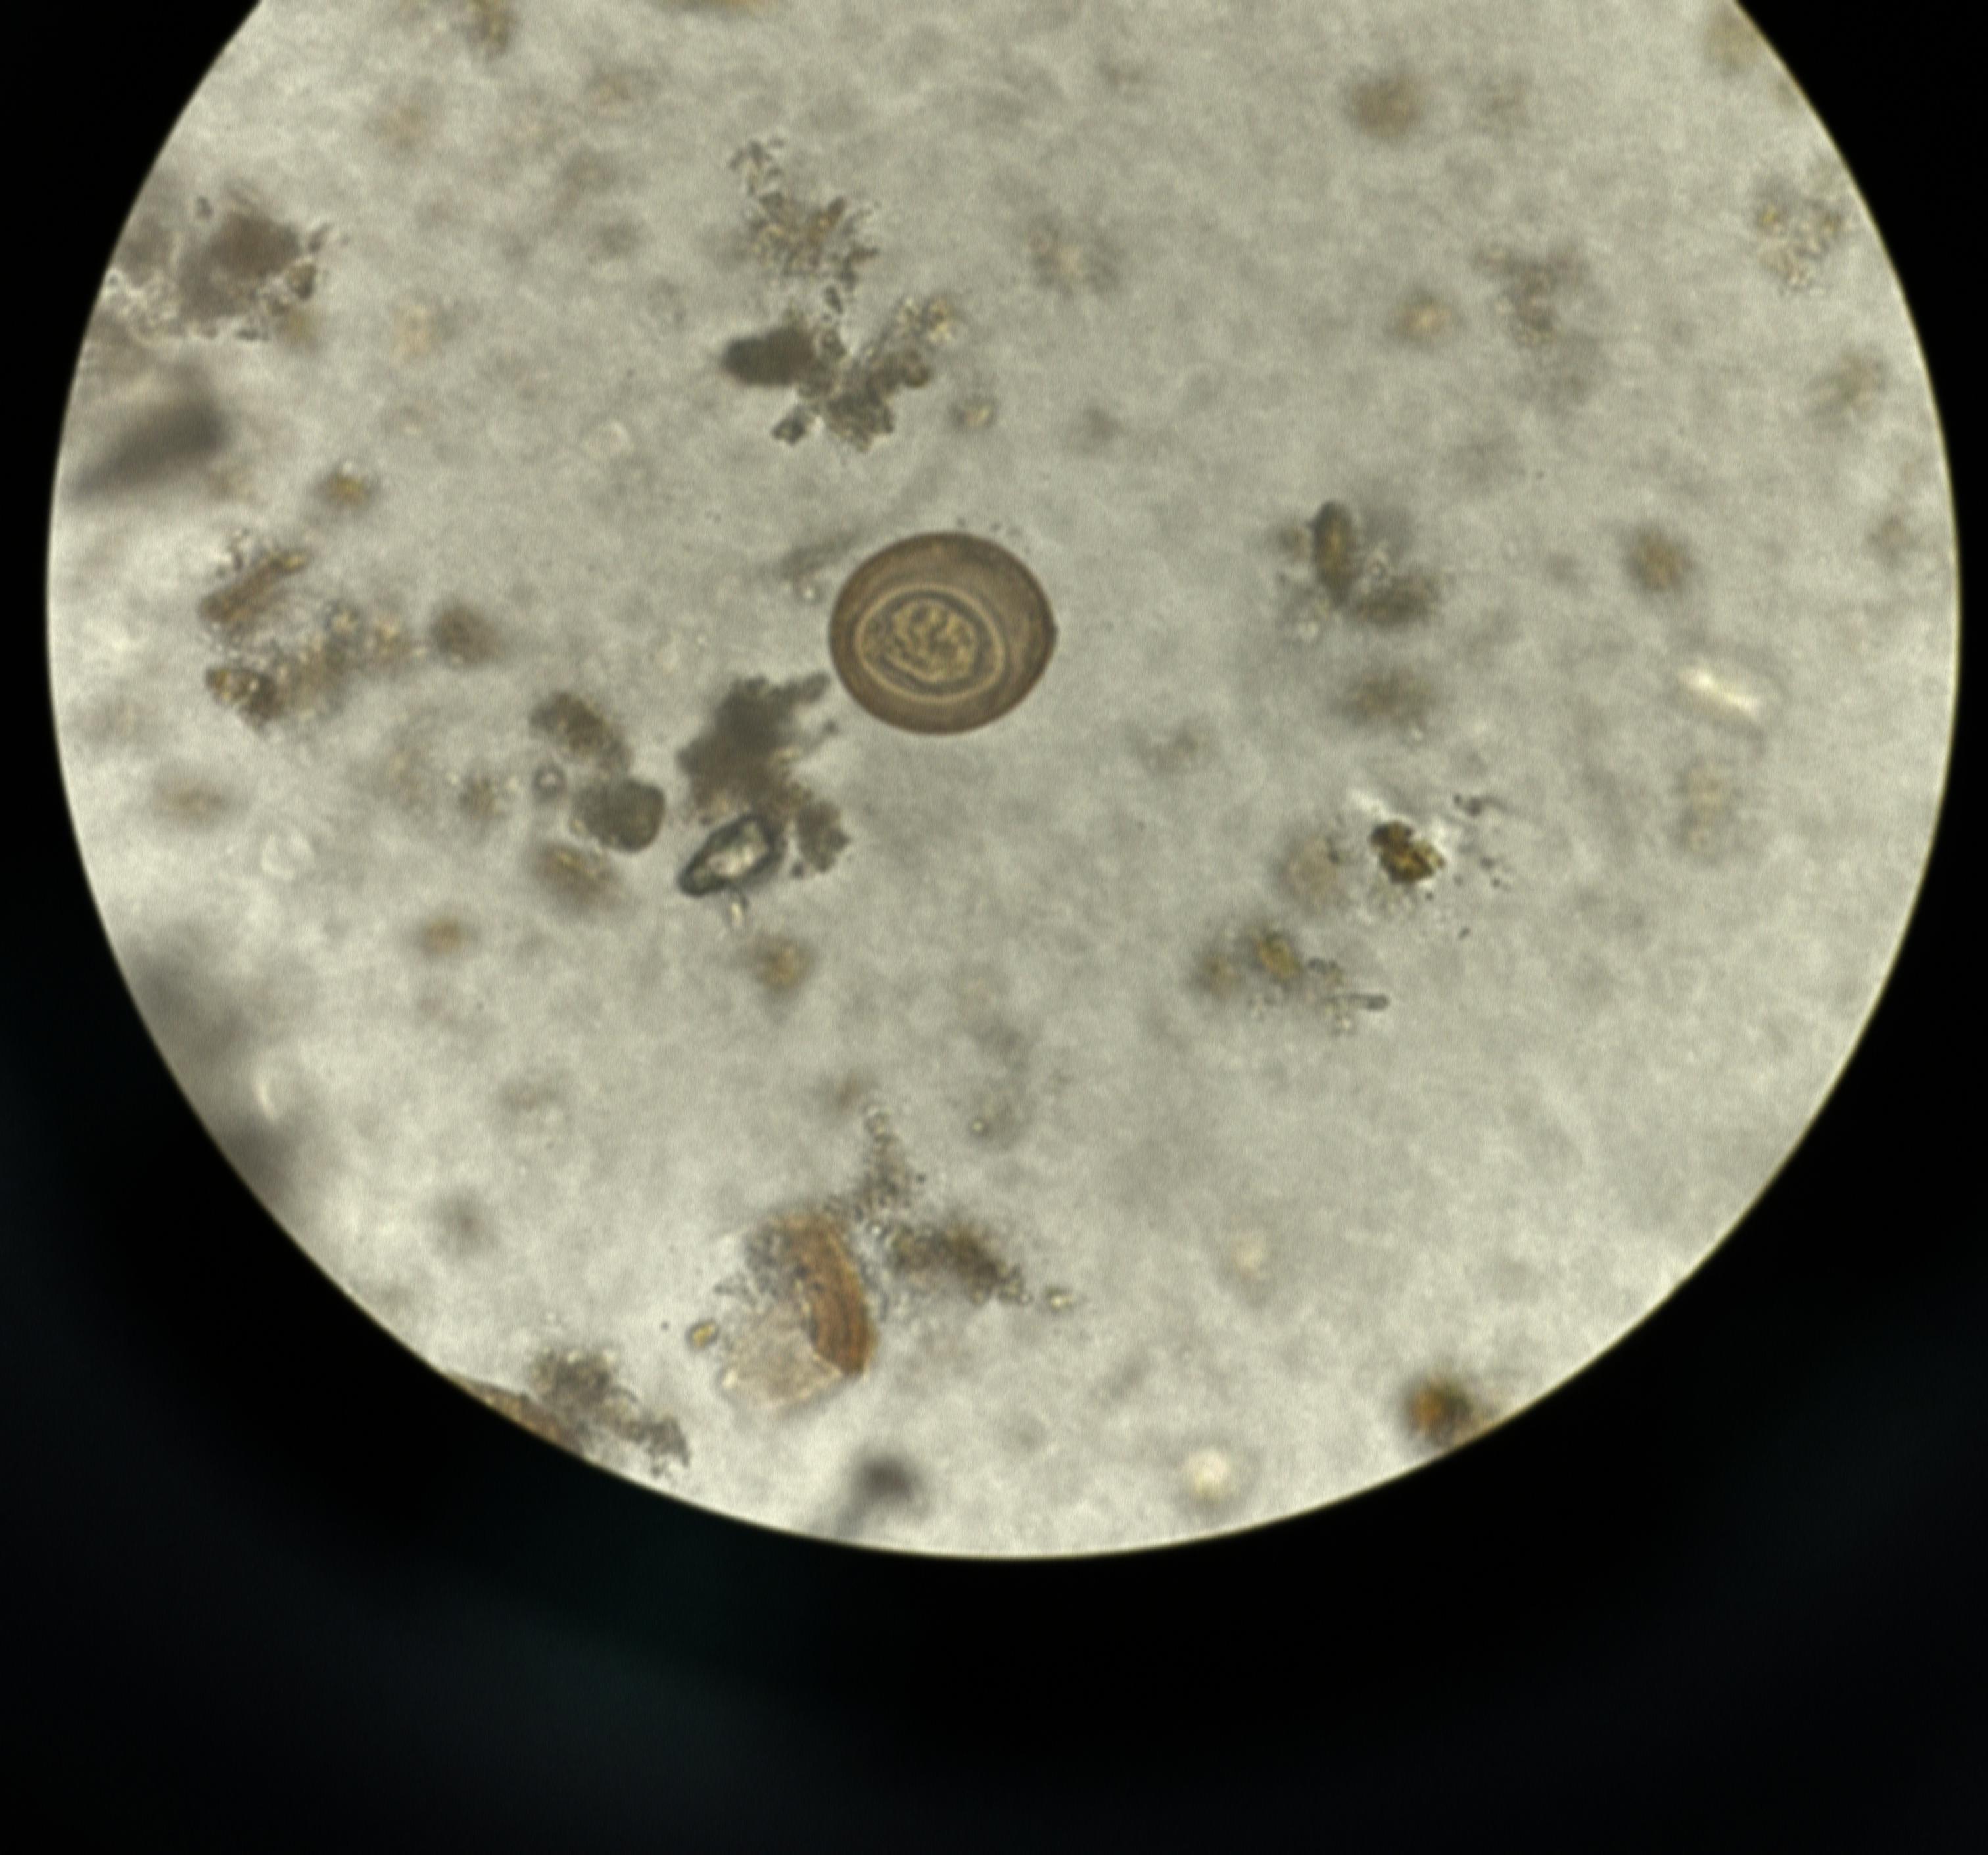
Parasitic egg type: Hymenolepis diminuta